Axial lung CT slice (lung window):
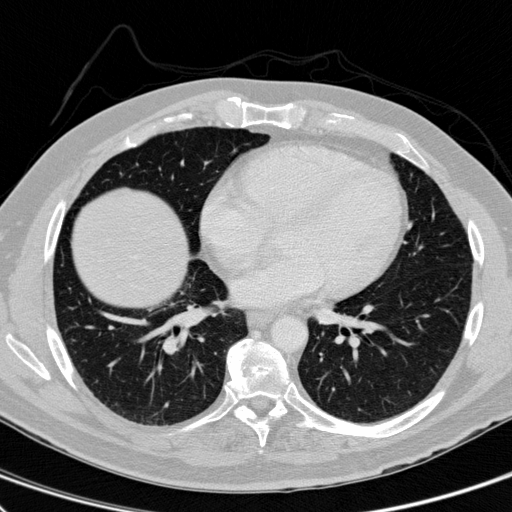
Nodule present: no